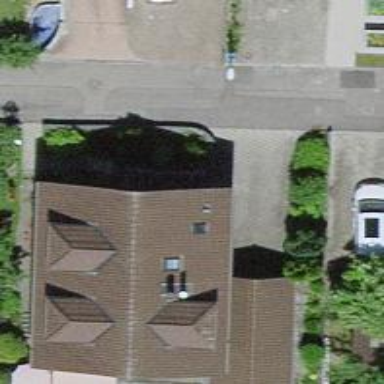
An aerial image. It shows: Residential building.